Question: I often get the Just-in-time debugger window, and most often no message is shown, but some times I can't see the entire exception, which could be useful.

When I try to run the debugger I always get an error that another debugger is already atached, which leads me nowhere. The window is not resizable and the text can't be copied.
I'm developing in VS 2010 + C# + Silverlight, and it happens when running via VS.
Any insights?
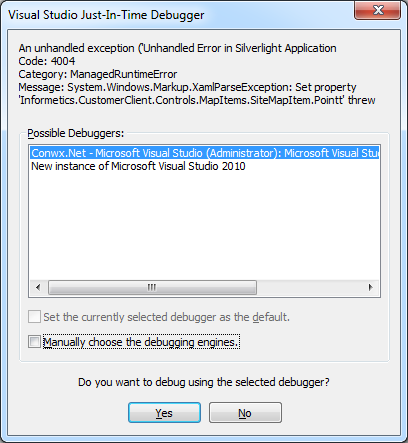
Answer: You get "another debugger is already atached" because you are already in debug mode and your browser's process attached to your code.
Secondly, In your browser open developer inspector. (F12 for most of browser) and watch console.
<URL>
using System.IO; // FileNotFoundException
using System.Windows; // Application, StartupEventArgs, ApplicationUnhandledExceptionEventArgs
'''
namespace SilverlightApplication
{
public partial class App : Application
{
public App()
{
this.Startup += this.Application_Startup;
this.UnhandledException += this.Application_UnhandledException;
InitializeComponent();
}
private void Application_Startup(object sender, StartupEventArgs e)
{
this.RootVisual = new Page();
}
private void Application_UnhandledException(object sender,
ApplicationUnhandledExceptionEventArgs e)
{
if (e.ExceptionObject is FileNotFoundException)
{
// Inform the user
// Recover from the error
e.Handled = true;
return;
}
// Exception is unrecoverable so stop the application and allow the
// Silverlight plug-in control to detect and process the exception.
}
}
'''
}
The message comes from index.aspx which your xap hosted. There is a silverlighterror js function response it.
'''
function onSilverlightError(sender, args) {
var appSource = "";
if (sender != null && sender != 0) {
appSource = sender.getHost().Source;
}
var errorType = args.ErrorType;
var iErrorCode = args.ErrorCode;
if (errorType == "ImageError" || errorType == "MediaError") {
return;
}
var errMsg = "Unhandled Error in Silverlight Application " + appSource + "
" ;
errMsg += "Code: "+ iErrorCode + "
";
errMsg += "Category: " + errorType + "
";
errMsg += "Message: " + args.ErrorMessage + "
";
if (errorType == "ParserError") {
errMsg += "File: " + args.xamlFile + "
";
errMsg += "Line: " + args.lineNumber + "
";
errMsg += "Position: " + args.charPosition + "
";
}
else if (errorType == "RuntimeError") {
if (args.lineNumber != 0) {
errMsg += "Line: " + args.lineNumber + "
";
errMsg += "Position: " + args.charPosition + "
";
}
errMsg += "MethodName: " + args.methodName + "
";
}
throw new Error(errMsg);
}
'''
Hope helps!